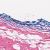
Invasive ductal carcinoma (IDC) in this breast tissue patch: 0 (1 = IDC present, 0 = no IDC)